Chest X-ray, AP view. Patient: 28 years old, sex F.
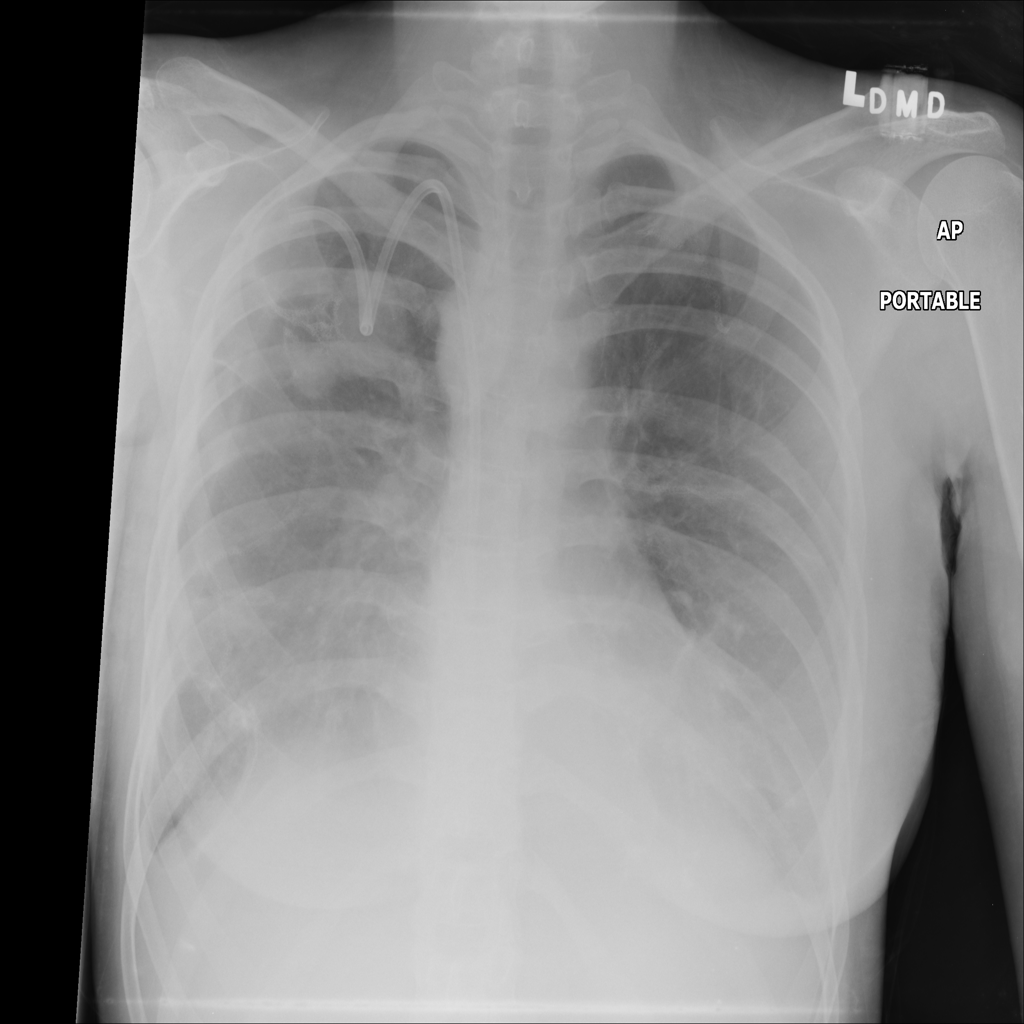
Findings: No Finding